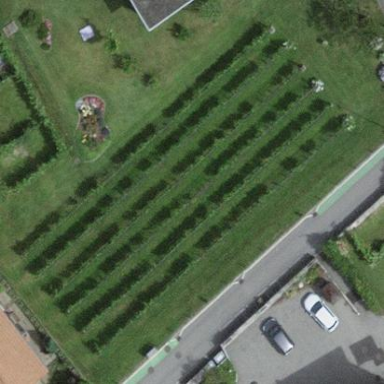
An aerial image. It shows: Vineyard with grape crops.